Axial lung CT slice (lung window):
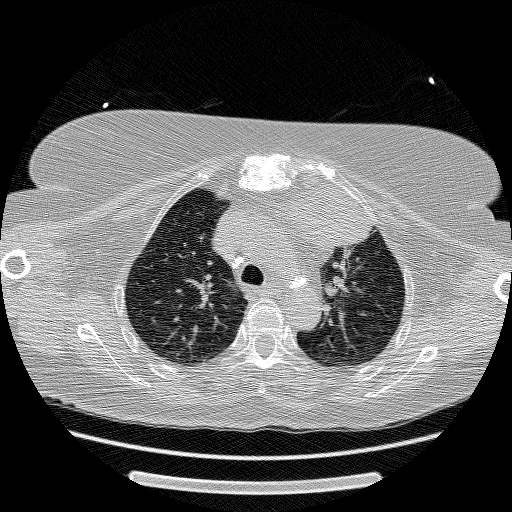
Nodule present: no